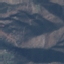
Label: HerbaceousVegetation